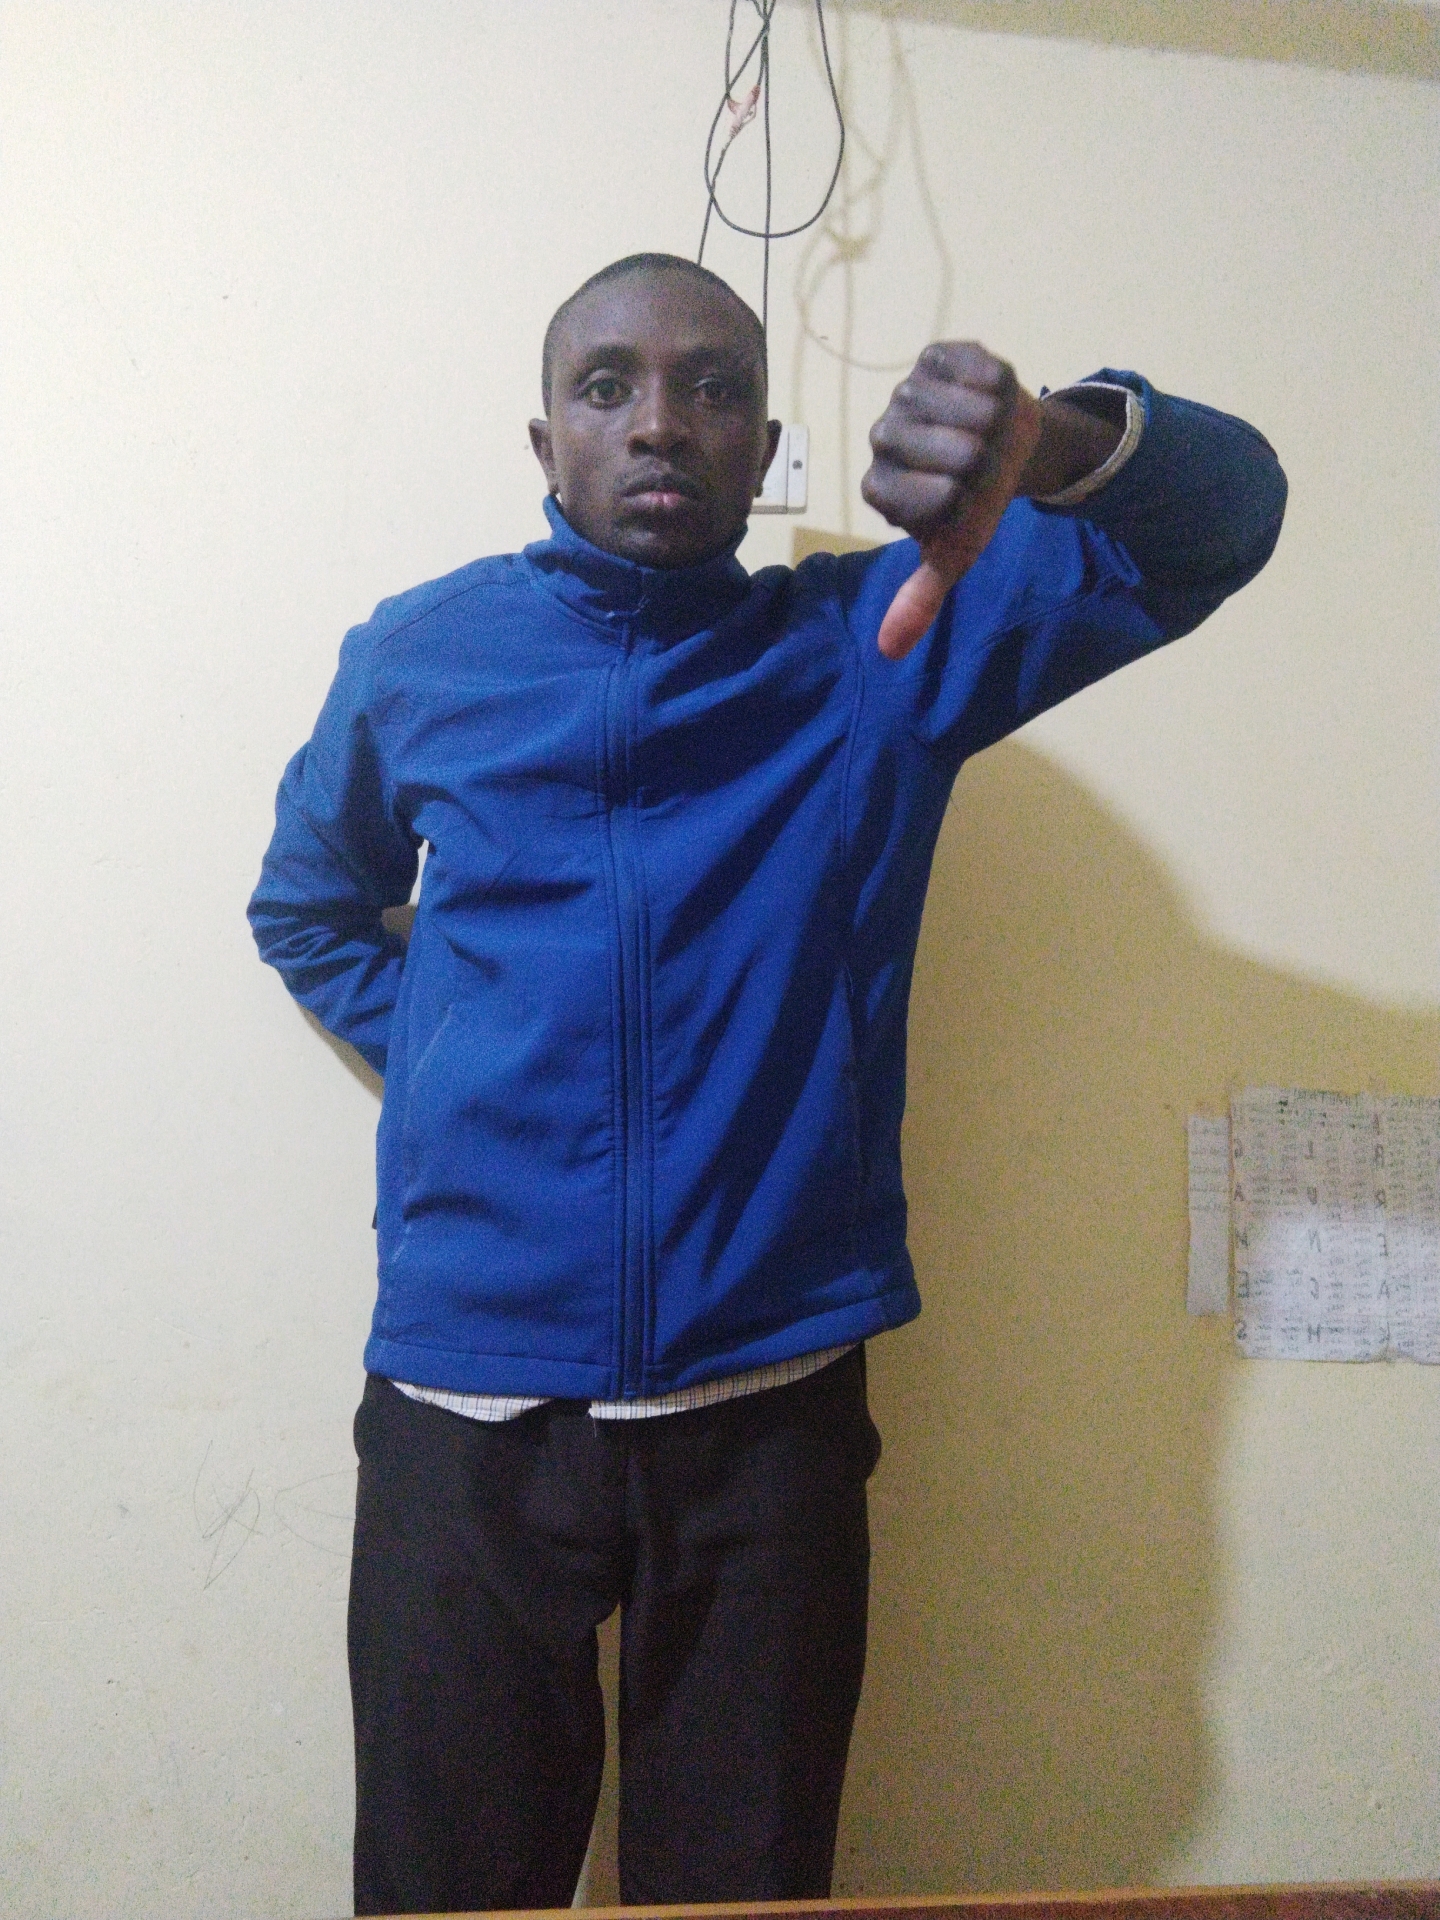
Label: noise